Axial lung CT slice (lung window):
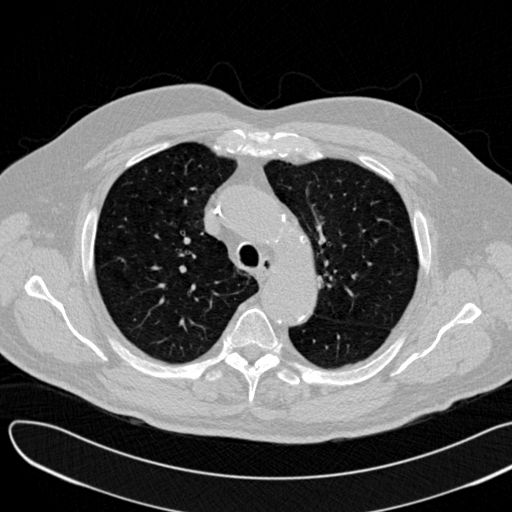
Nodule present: no